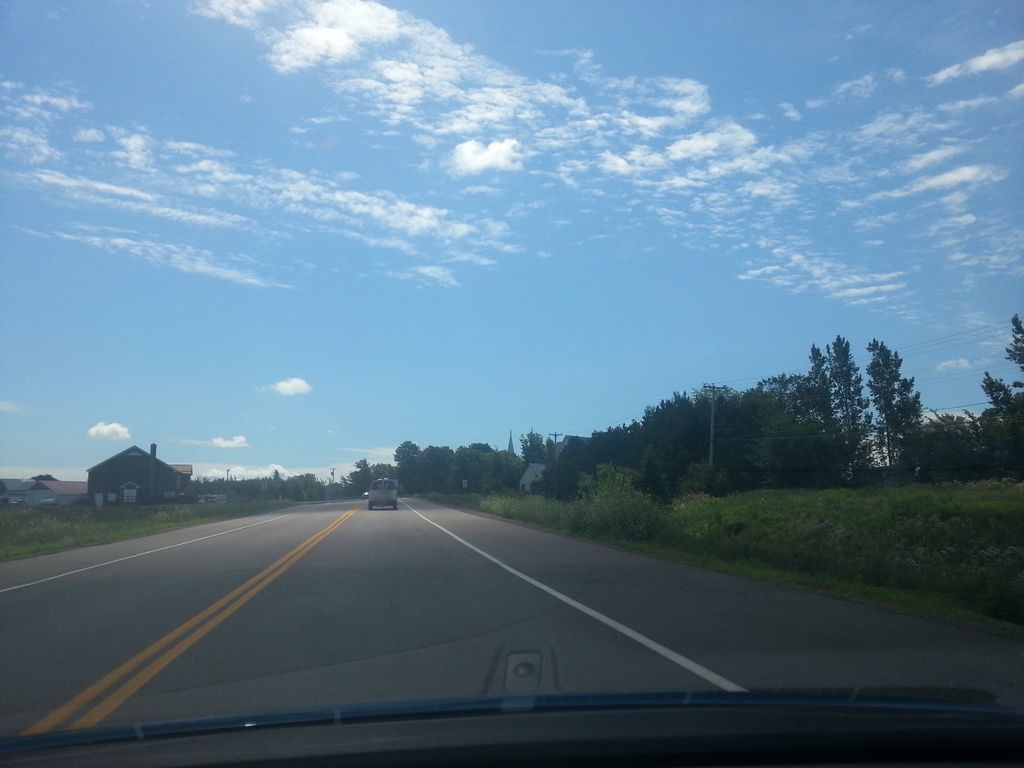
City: charlottetown